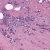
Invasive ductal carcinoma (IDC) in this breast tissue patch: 1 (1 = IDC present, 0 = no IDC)